Question: I've following query -
'''
$query = array(
'post_type' => 'accessory',
'posts_per_page' => -1,
'meta_query' => array(
array(
'key' => 'accessory-bike',
'value' => array("33"),
'compare' => 'IN'
)
)
);
'''
And now I've this record in database -

is the ID for 'accessory' post type. It still returns 0 results. I can't figure where the hell did I do wrong ? Stupid wordpress.
'''
SELECT wp_posts.*
FROM wp_posts
INNER JOIN wp_postmeta
ON ( wp_posts.ID = wp_postmeta.post_id )
WHERE 1=1
AND wp_posts.post_type = 'accessory'
AND (wp_posts.post_status = 'publish' OR wp_posts.post_status = 'future' OR wp_posts.post_status = 'draft' OR wp_posts.post_status = 'pending' OR wp_posts.post_status = 'private')
AND ( ( wp_postmeta.meta_key = 'accessory-bike' AND CAST(wp_postmeta.meta_value AS SIGNED) IN ('33') ) )
GROUP BY wp_posts.ID ORDER BY wp_posts.post_date DESC
'''
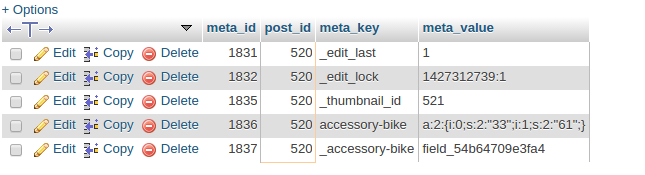
Answer: The value of 'accessory-bike' on post 520 isn't 33; it's a serialized string.
I can see you're using Advanced Custom Fields so all you need to do is pick a different field type that doesn't save data in a serialized string. You may find that something like a custom taxonomy is more appropriate.